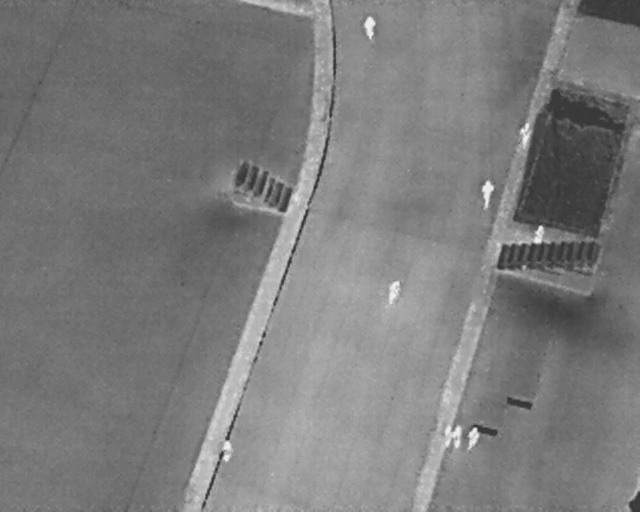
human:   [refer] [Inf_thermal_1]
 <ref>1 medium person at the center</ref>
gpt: <box>[[59, 55, 63, 58, 9]]</box>

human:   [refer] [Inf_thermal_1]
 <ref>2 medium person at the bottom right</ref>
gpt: <box>[[69, 84, 73, 85, 2], [71, 84, 75, 86, 13]]</box>